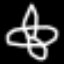
Label: airplane